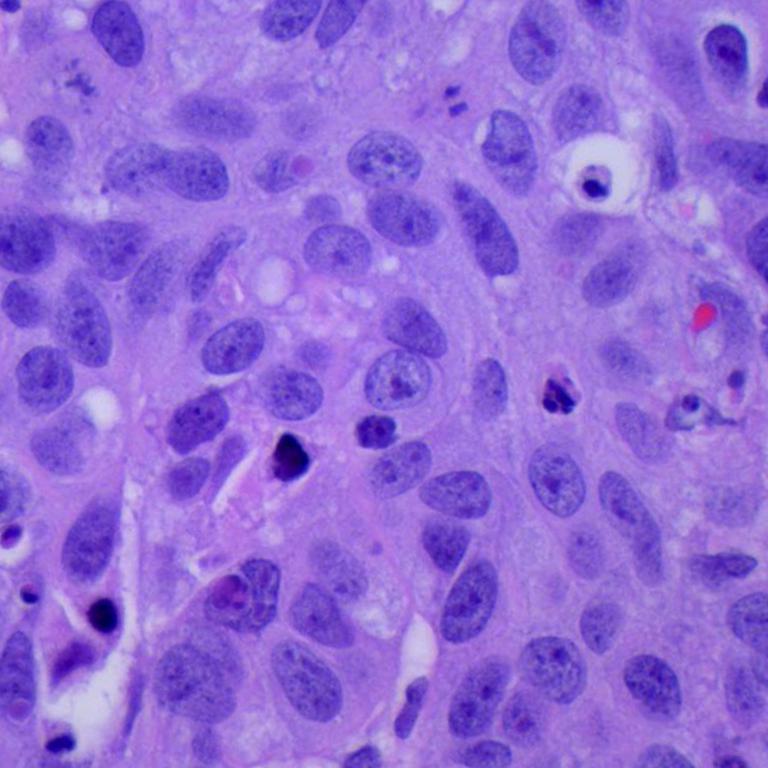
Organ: lung
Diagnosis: squamous carcinomas